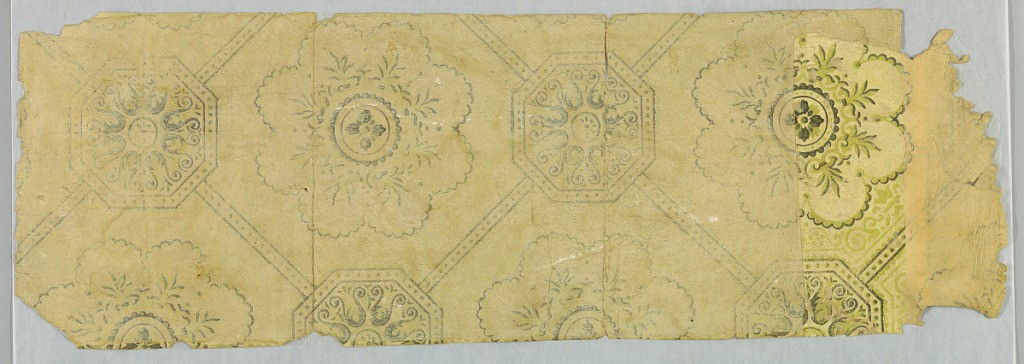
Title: Ceiling paper
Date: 1890–1910
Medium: Machine-printed
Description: Coffered ceiling design with rosettes.